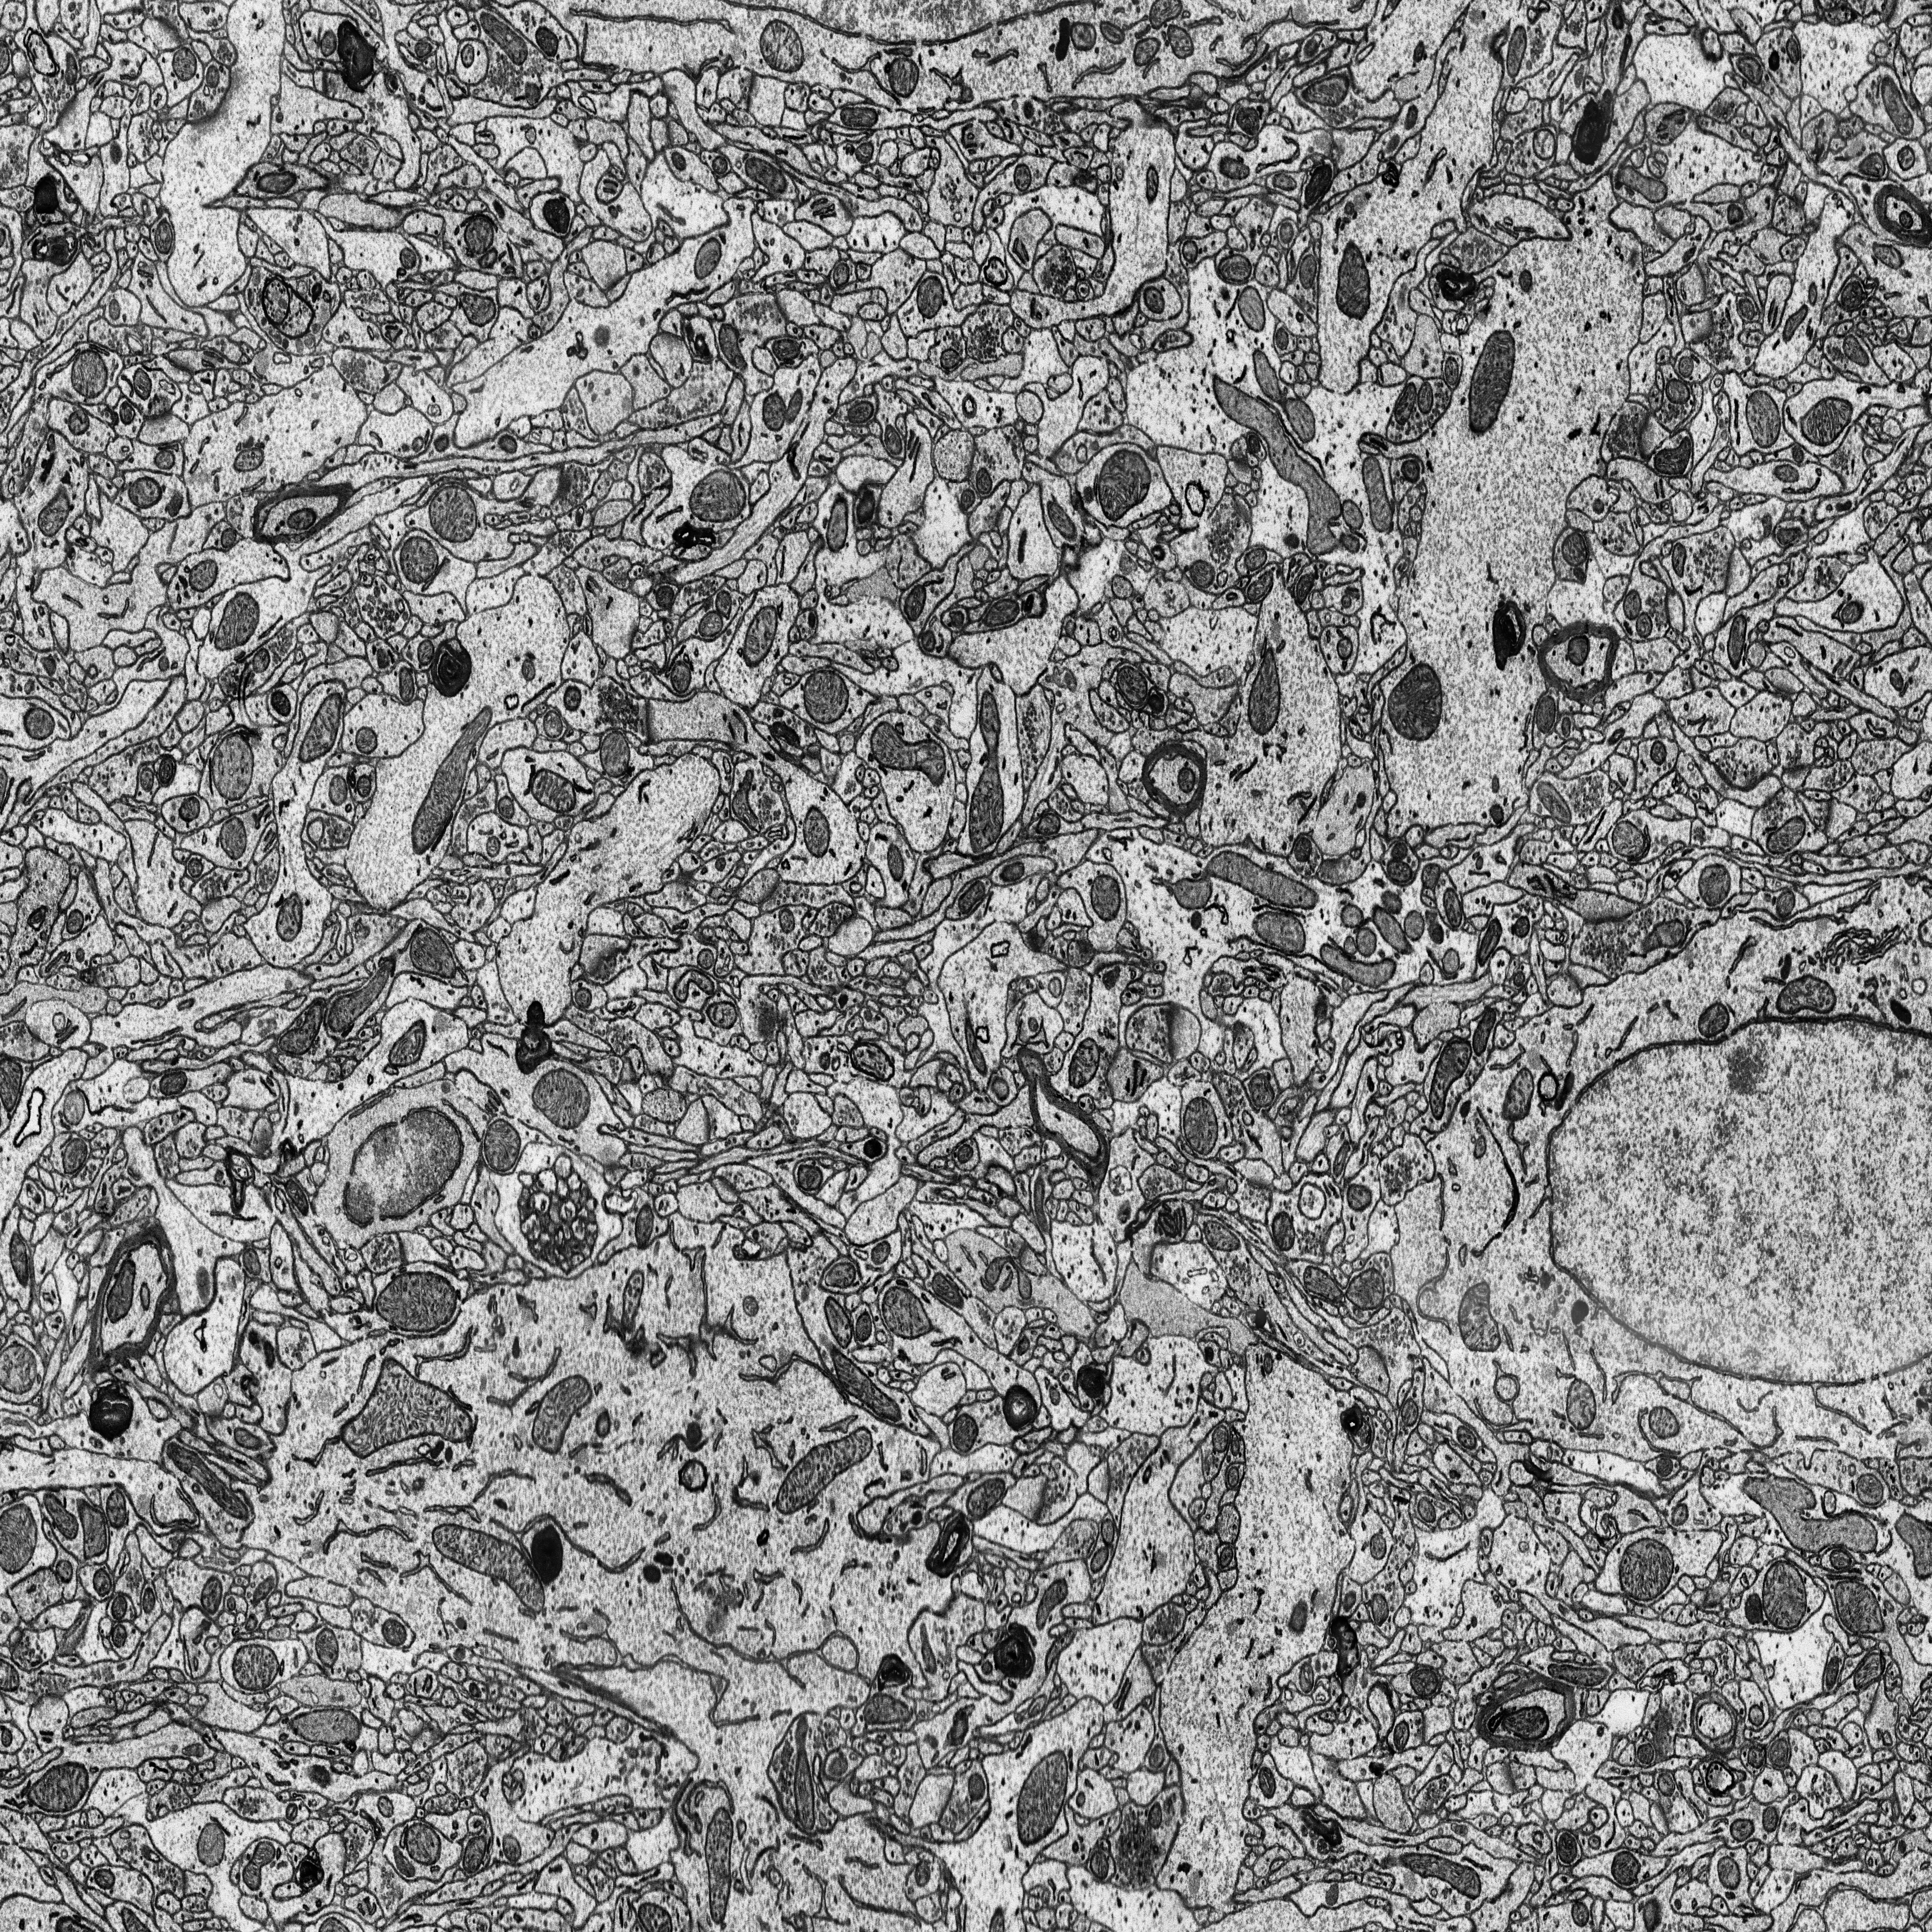
Electron microscopy slice of rat cortex tissue
Slice depth (z): 172
Mitochondria instances in slice: 408